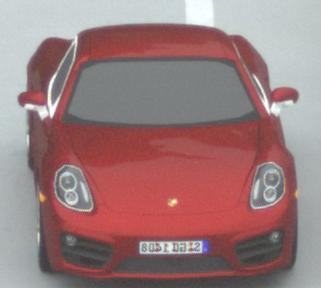
Make: Porsche
Model: Cayman
Detailed model: Cayman (981C)
Model produced from: 2013/03
Model produced until: 2014/04
Doors: 2
Color: red
Road condition: dry road
Daytime: midday
Contrast: low contrast